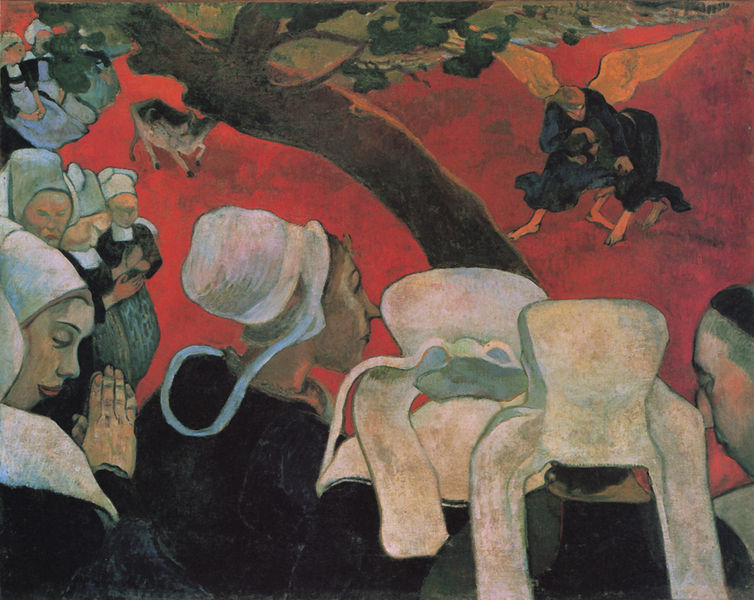
Titel: La Vision après le sermon
Künstler: Paul Gauguin
Standort: Edinburgh
Institution: National Gallery of Scotland
Schlagwörter: baum, feuer, flügel, kampf, kämpfer, mann, weiß, cezanne, fluss, frauen, grün, braun, frankreich, frau, hut, hüte, kleider, männer, orange, profil, schwarz, rot, tier, tiere, expressionismus, haube, schleife, symbolismus, kappe, kappen, mütze, mützen, profile, augen, band, bibel, falten, kleidung, sehen, blicken, hände, schauen, öl, ast, baumstamm, natur, kirche, gewand, gold, mantel, drei, gewänder, schleifen, esel, engel, schürze, beobachten, zuschauer, arbeiterinnen, kuh, platz, van gogh, französisch, bretagne, weib, weiber, weiblich, kopftuch, monet, goya, manet, arena, gauguin, provence, religion, paul, strafe, nonne, hauben, beten, gebet, tracht, stierkampf, gaugin, altes testament, teufel, mythos, wesen, vision, fabelwesen, mönch, trachten, heiliger, barbizon, bänder, heilig, stier, stiere, testament, fromm, kalb, ringen, ringkampf, mägde, frabe, vlaminck, angestellte, nonnen, chagal, jakob, kämpfende, sche, kampt, trachtenkleid, pont aven, amen, die heimsuchung nach der predi, die himlische heimsuchung, heimsuchung nach der predigt, kuhb, nützen, rueckenansicht, trachtenkleider, wa, trachtkleid